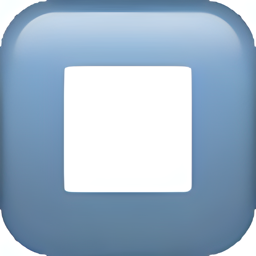
Name: black square for stop
Emoji: ⏹
Group: Symbols
Sub-group: av-symbol